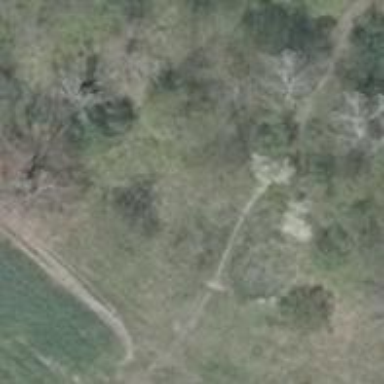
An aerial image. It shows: Dirt path.